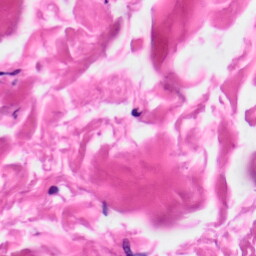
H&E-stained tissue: Skin